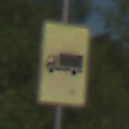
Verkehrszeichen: KFZZulaessigeGesamtmasse3Komma5TOhnePfeilsymbol
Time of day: MorningAfternoon
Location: Outdoor (Nature)
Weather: Clear
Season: NotSpecified
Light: Natural